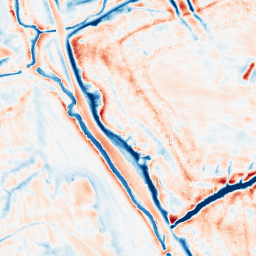
Category: edge_preserving
Decomposition family: bilateral
Decomposition parameters: d: 21
sigma_color: 50
sigma_space: 50
Upsampling method: lanczos
Upsampling parameters: scale: 8
Upsampling scale: 8